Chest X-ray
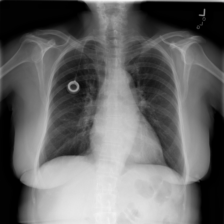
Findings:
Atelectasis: negative
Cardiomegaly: negative
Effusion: negative
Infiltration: negative
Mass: negative
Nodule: negative
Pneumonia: negative
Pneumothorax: negative
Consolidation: negative
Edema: negative
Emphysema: negative
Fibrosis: negative
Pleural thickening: negative
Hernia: negative